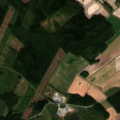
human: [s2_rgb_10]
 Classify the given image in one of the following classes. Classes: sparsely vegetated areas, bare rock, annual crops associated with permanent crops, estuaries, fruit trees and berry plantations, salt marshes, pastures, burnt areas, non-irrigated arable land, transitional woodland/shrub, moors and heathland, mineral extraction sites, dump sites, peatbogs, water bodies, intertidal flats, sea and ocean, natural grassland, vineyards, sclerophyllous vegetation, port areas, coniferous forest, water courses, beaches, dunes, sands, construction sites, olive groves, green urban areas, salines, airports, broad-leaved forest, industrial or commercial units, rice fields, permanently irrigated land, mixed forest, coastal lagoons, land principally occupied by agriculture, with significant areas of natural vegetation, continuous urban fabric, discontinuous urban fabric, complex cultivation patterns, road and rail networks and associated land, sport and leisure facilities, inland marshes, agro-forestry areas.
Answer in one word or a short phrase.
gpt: non-irrigated arable land, coniferous forest, mixed forest, transitional woodland/shrub